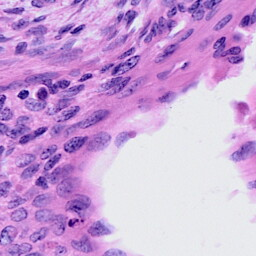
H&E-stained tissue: Cervix